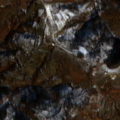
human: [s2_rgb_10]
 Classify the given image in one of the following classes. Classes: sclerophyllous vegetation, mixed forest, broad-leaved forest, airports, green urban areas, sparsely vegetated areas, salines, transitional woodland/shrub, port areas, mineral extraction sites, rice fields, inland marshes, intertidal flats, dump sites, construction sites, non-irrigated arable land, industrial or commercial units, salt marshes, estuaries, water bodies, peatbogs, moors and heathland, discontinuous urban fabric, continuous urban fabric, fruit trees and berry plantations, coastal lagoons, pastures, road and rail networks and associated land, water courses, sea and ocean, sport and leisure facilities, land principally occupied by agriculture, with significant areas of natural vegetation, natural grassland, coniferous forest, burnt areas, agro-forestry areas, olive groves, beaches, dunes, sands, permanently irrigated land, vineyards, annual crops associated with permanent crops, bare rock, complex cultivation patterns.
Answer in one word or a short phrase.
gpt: pastures, broad-leaved forest, natural grassland, transitional woodland/shrub